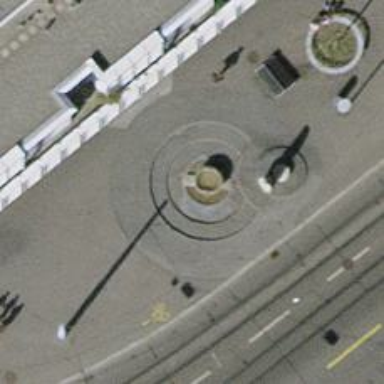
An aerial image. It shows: Bubbler fountain providing drinking water.